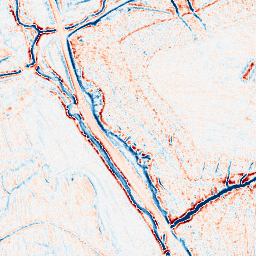
Category: edge_preserving
Decomposition family: bilateral
Decomposition parameters: d: 9
sigma_color: 100
sigma_space: 150
Upsampling method: fft_zeropad
Upsampling parameters: scale: 4
Upsampling scale: 4